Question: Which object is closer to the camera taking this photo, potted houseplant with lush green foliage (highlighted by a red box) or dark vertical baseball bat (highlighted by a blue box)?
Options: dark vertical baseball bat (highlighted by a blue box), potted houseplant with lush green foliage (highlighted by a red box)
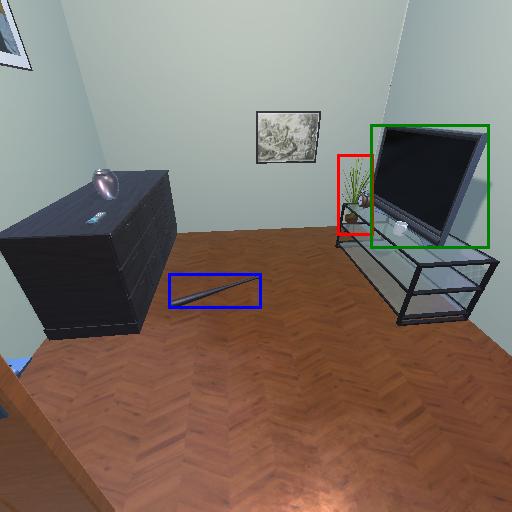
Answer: dark vertical baseball bat (highlighted by a blue box)